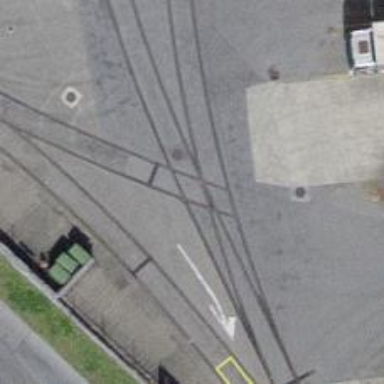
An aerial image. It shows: Railway crossing.